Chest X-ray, PA view. Patient: 66 years old, sex M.
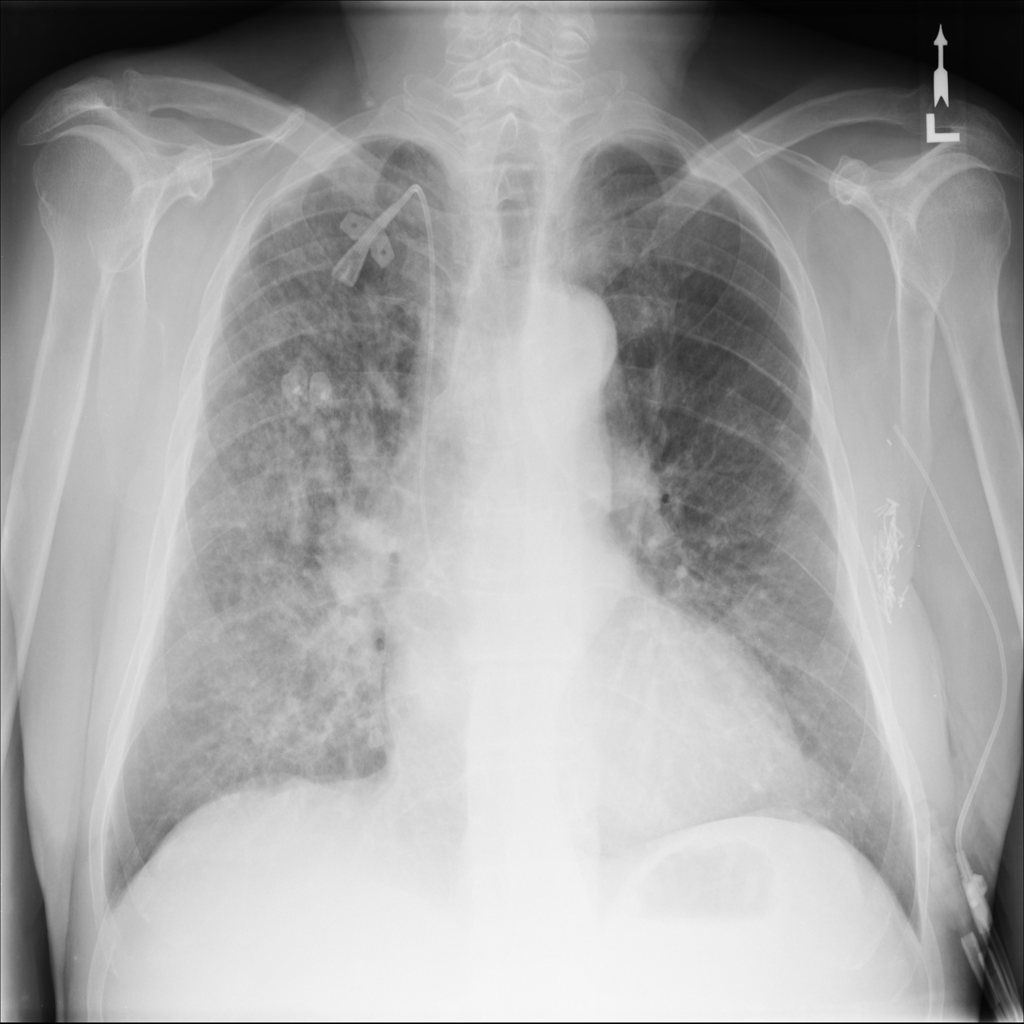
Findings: Infiltration